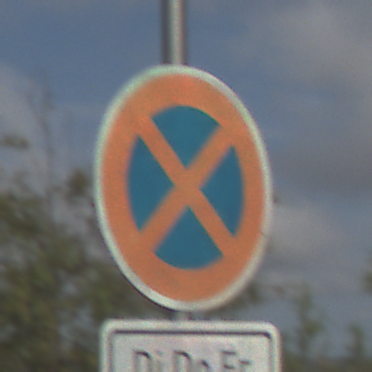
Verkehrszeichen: AbsolutesHalteverbot
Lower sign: ZeitangabenMitBeschraenkungAufWochentage3
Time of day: MorningAfternoon
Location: Outdoor (Nature)
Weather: PartlyCloudy
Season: NotSpecified
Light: Natural